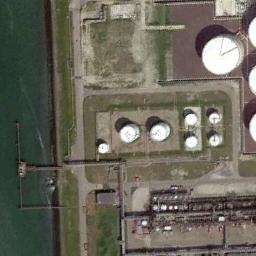
Label: storage tanks